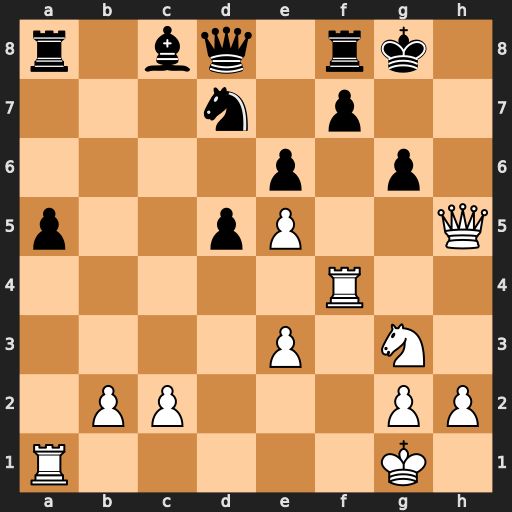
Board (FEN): r1bq1rk1/3n1p2/4p1p1/p2pP2Q/5R2/4P1N1/1PP3PP/R5K1
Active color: w
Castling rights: -
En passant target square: -
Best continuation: Qh6 Nxe5 Rh4 Qxh4 Qxh4